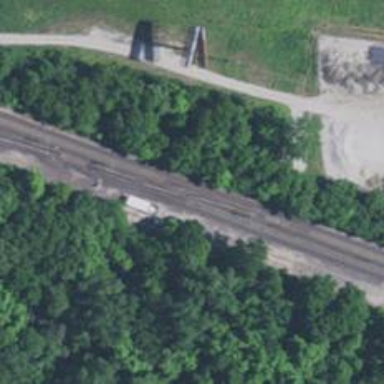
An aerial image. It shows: Light rail electrified with contact line.